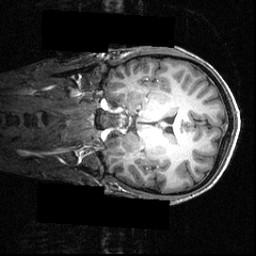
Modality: T1w
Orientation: coronal
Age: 20
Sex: male
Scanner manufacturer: siemens
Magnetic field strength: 3.951 T
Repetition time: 1.5 s
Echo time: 0.00335 s